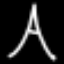
Label: The Eiffel Tower